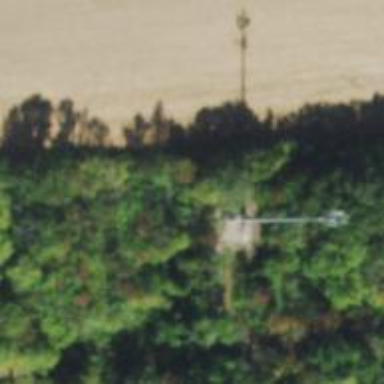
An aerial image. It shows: Communication mast tower.